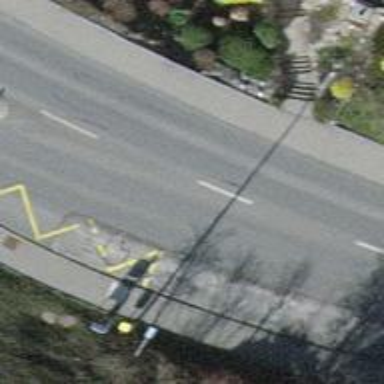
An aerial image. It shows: Public transport stop position.